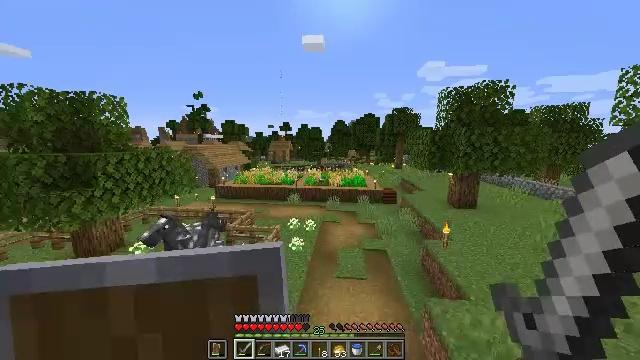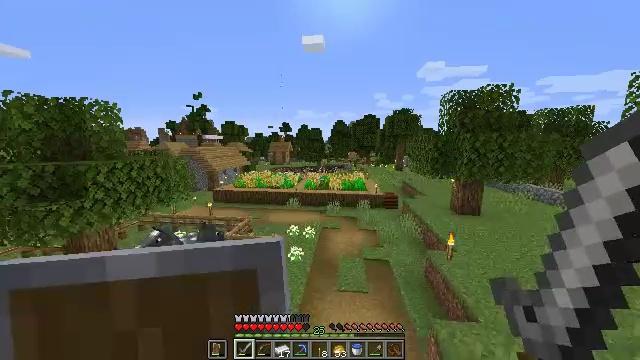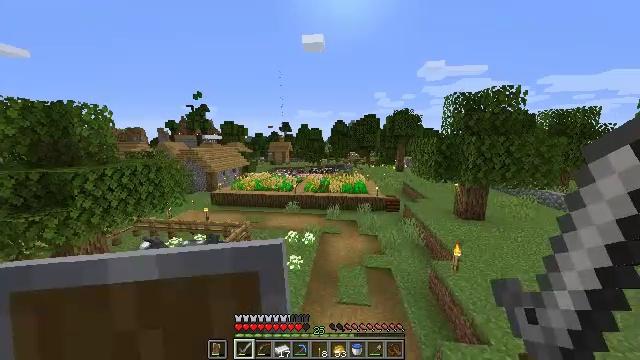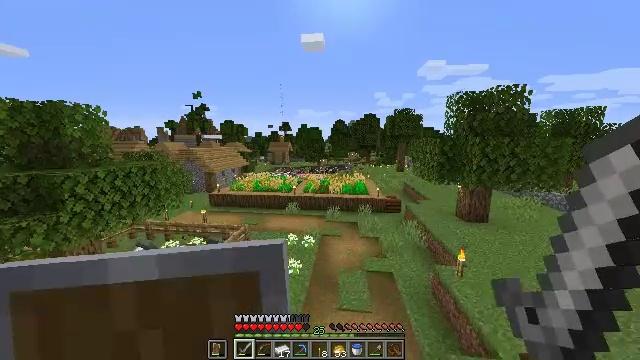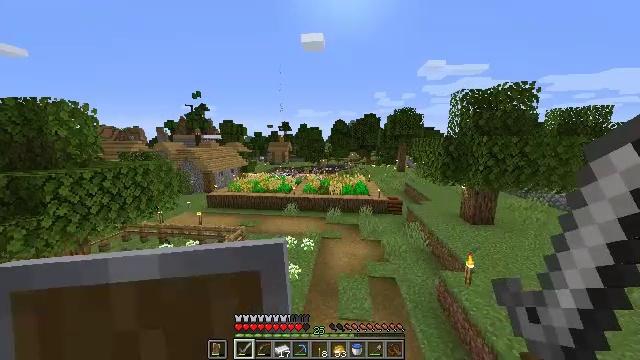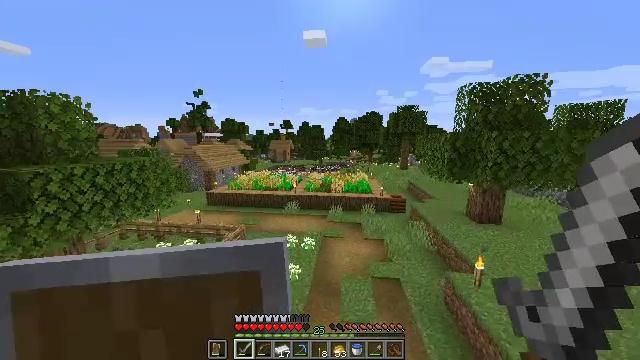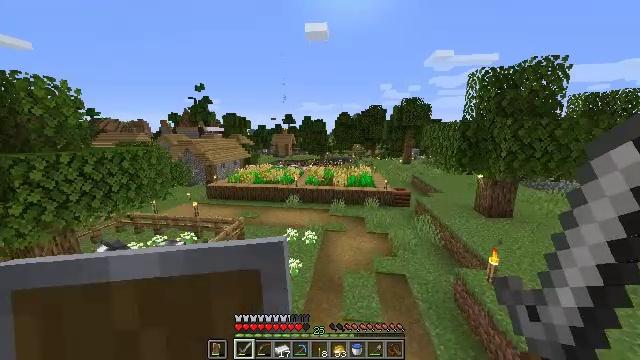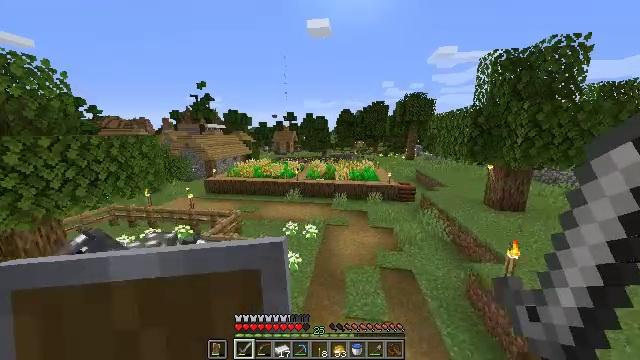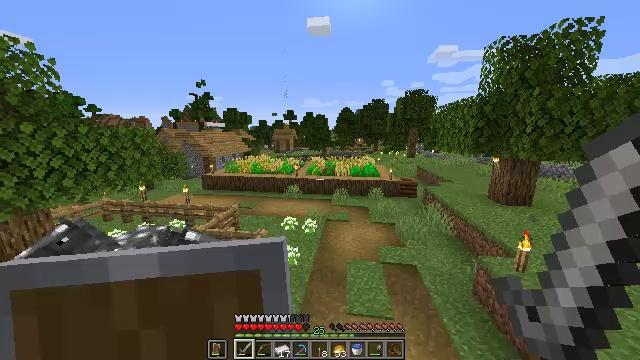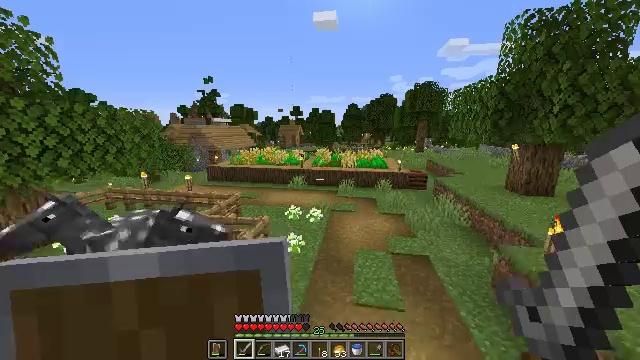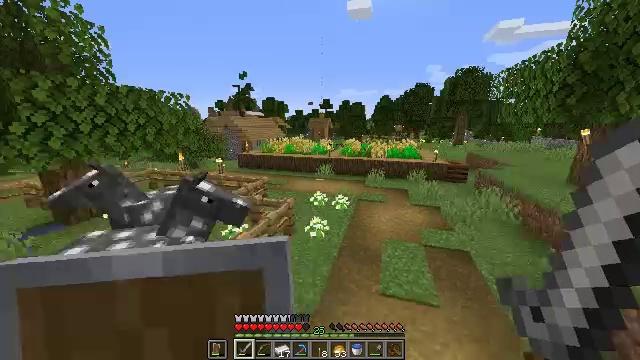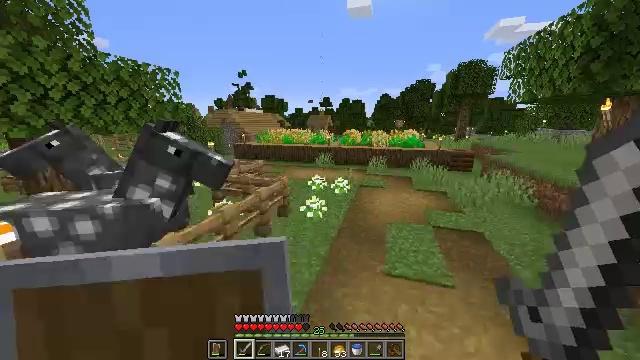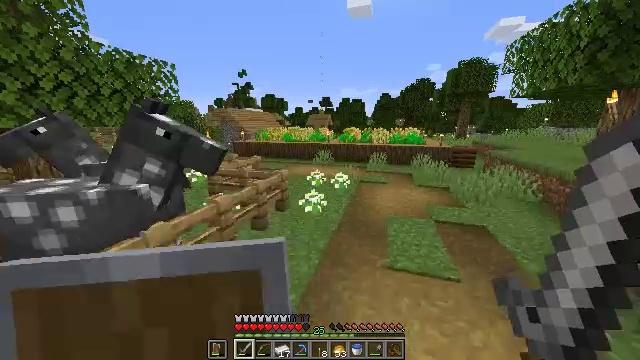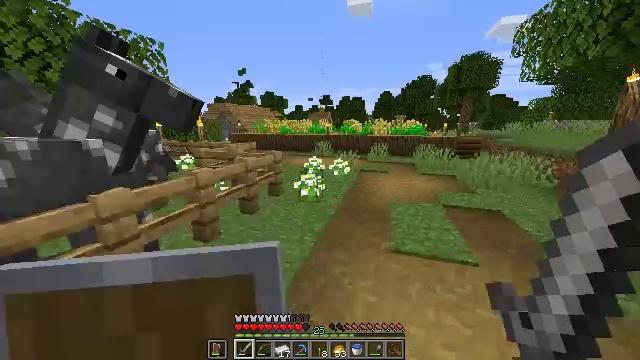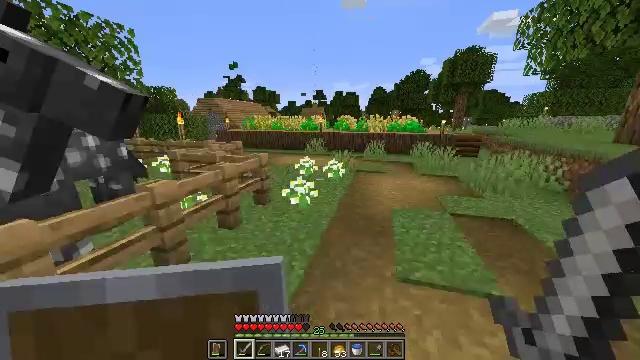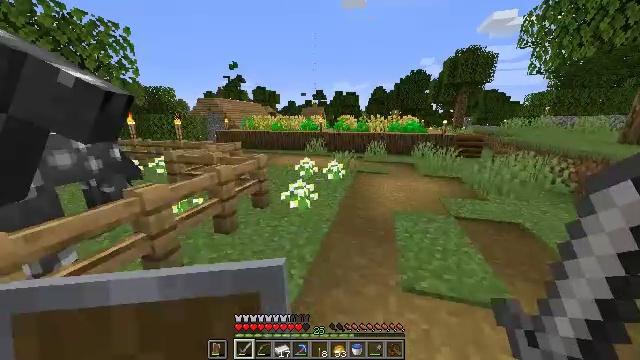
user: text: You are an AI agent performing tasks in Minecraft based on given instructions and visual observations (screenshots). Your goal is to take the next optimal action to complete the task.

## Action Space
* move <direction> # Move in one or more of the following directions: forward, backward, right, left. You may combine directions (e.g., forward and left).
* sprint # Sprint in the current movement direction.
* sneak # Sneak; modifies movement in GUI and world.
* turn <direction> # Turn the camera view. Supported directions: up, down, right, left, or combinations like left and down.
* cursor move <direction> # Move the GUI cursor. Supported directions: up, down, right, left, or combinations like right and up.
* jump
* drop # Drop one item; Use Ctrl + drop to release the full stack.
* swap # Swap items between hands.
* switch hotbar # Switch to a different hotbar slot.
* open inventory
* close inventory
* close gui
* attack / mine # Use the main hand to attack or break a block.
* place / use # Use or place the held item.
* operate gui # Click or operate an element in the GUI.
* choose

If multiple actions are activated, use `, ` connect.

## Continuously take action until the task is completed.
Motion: motion action
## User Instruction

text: Interact with the crafting table to make a coal block.
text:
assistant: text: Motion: move forward
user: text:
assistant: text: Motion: move forward
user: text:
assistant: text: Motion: move forward
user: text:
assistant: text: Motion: move forward
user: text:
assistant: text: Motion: move forward
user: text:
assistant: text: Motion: move forward, turn down
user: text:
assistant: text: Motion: move forward
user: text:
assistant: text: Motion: move forward
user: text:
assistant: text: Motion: move forward, turn left
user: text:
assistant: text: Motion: move forward, turn left and down
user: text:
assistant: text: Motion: move forward
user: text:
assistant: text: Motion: move forward, sprint
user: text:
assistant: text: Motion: move forward, sprint
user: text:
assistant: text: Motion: move forward, sprint, turn right
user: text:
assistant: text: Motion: move forward, sprint
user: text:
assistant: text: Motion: move forward, sprint
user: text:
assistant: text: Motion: move forward
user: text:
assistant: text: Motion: move forward
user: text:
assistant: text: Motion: move forward
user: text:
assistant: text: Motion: move forward
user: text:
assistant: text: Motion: move forward
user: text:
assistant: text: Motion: move forward
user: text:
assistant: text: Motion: move forward
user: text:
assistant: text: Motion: move forward, turn left
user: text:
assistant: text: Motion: move forward, turn left
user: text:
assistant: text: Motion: move forward, turn left
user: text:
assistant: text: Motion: move forward, sprint, turn left
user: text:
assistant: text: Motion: move forward, sprint, turn left
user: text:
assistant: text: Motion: move forward
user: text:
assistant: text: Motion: move forward